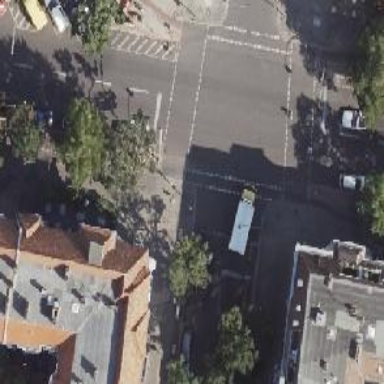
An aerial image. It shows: Road crossing with traffic signals.